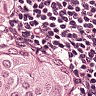
Metastatic tissue present: yes